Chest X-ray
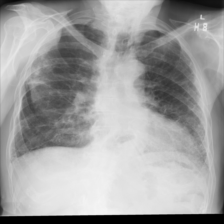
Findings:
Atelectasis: negative
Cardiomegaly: negative
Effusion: negative
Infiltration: positive
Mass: positive
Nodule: negative
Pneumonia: negative
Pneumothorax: negative
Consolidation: negative
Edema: negative
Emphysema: negative
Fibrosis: positive
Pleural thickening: positive
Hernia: negative